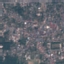
Land use / land cover: Residential